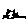
Label: cat